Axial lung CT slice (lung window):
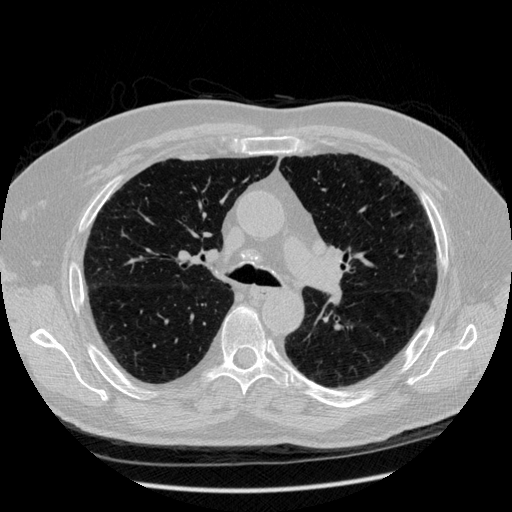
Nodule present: no